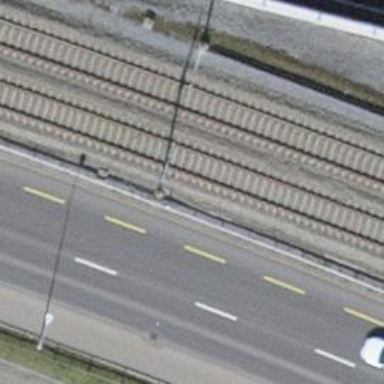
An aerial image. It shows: Railway milestone.